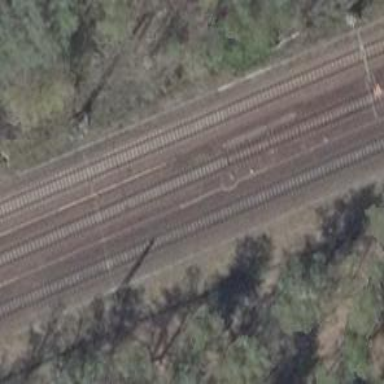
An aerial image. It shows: Railway switch with the turnout side on the right.